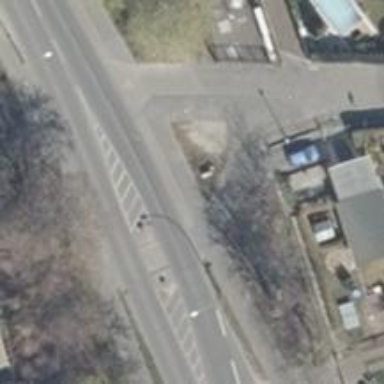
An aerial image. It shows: Unmarked crossing with pedestrian island.